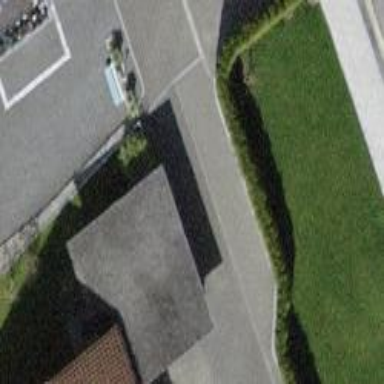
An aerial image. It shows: Garage building.